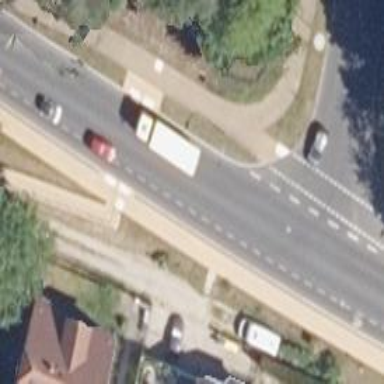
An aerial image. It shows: Secondary road with asphalt surface. There is separate cycle lane on the left and sidewalks on both sides.